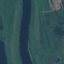
Land use / land cover class: River